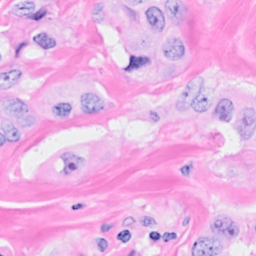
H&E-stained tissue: Breast